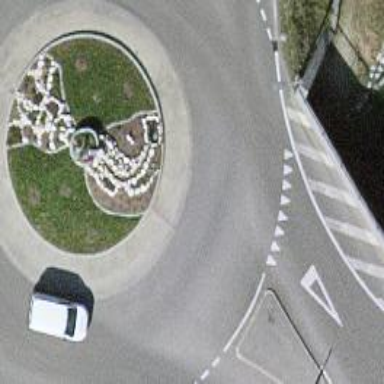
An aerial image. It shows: Secondary road with asphalt surface leading to roundabout.